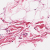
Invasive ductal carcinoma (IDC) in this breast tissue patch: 0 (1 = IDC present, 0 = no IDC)